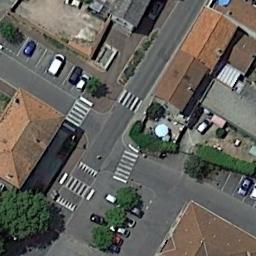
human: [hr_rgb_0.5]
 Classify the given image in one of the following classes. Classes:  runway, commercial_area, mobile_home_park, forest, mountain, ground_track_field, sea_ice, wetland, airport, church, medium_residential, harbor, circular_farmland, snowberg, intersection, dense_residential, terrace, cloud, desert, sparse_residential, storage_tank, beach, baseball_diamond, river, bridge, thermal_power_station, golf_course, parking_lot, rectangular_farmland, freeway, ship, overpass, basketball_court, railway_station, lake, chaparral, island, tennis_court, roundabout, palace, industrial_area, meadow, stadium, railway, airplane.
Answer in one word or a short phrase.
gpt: intersection